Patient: sex F, age 46
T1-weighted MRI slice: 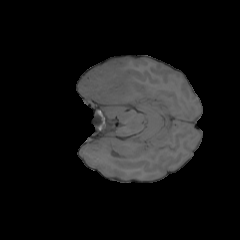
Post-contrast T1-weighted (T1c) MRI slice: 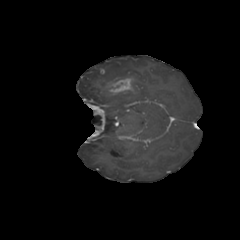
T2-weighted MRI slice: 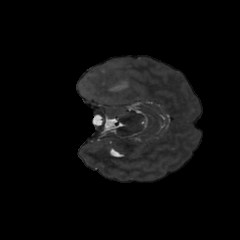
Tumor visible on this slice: yes
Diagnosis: Glioblastoma, IDH-wildtype
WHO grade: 4